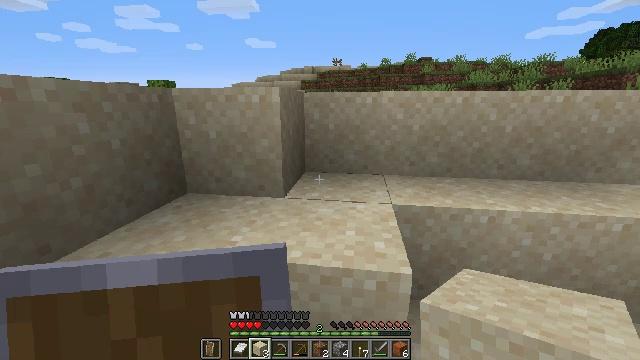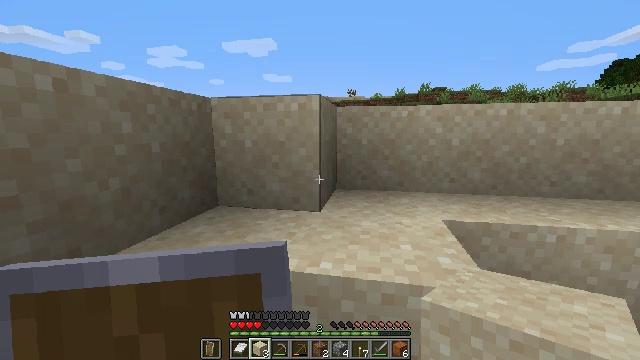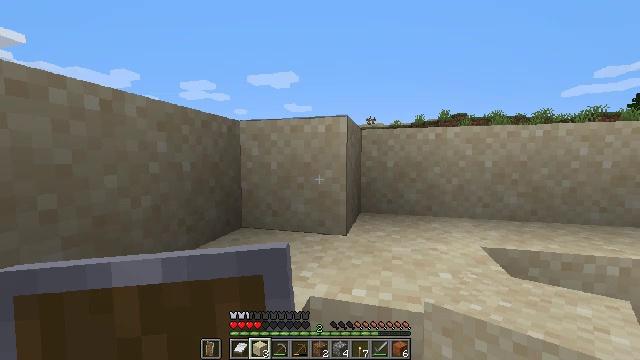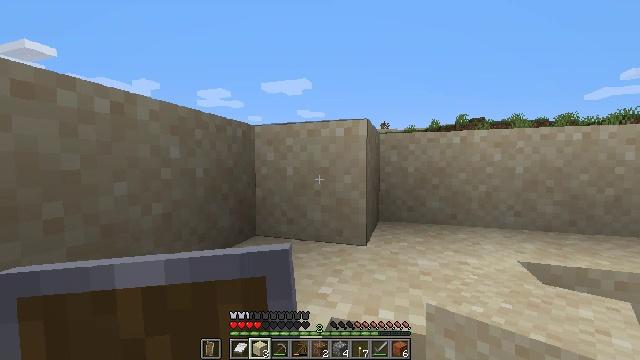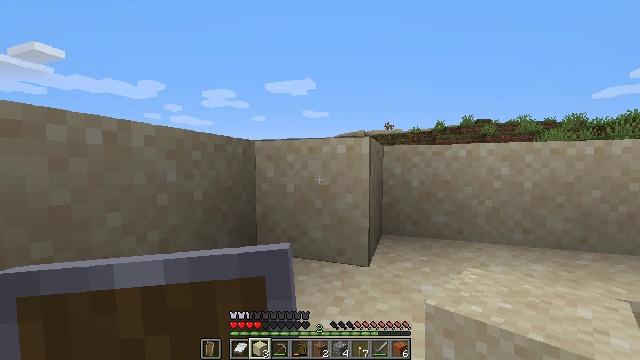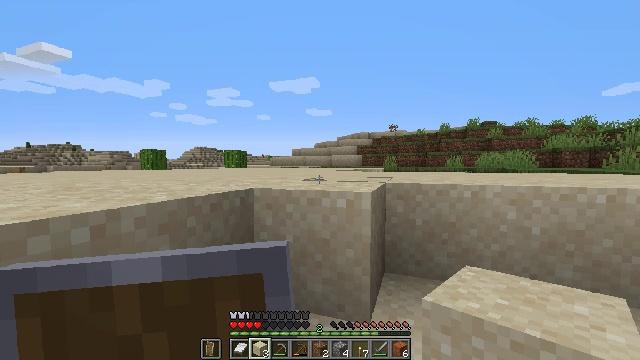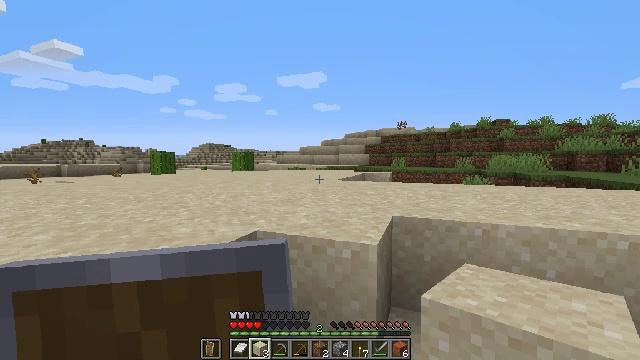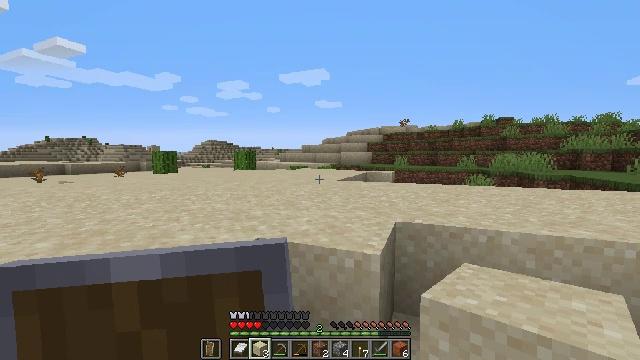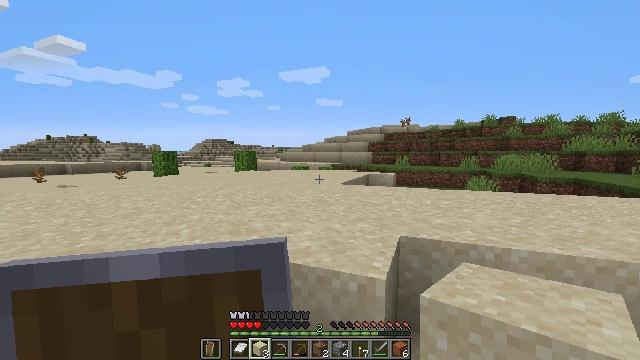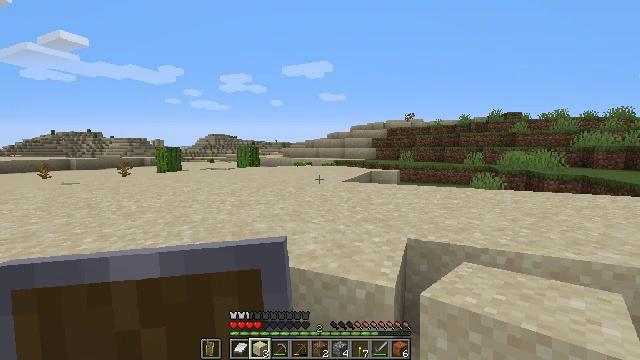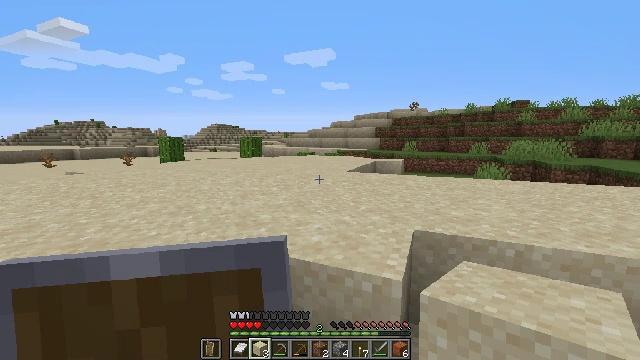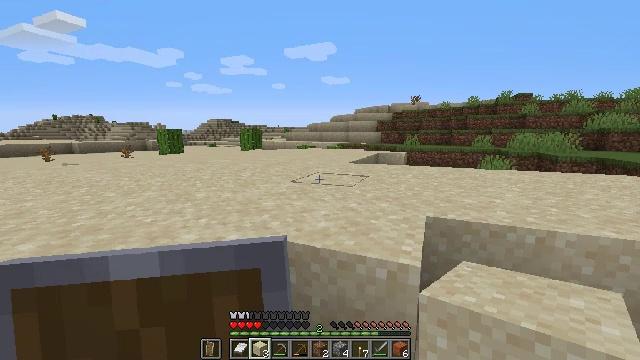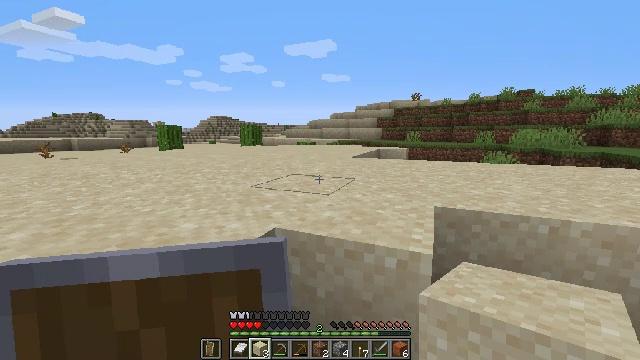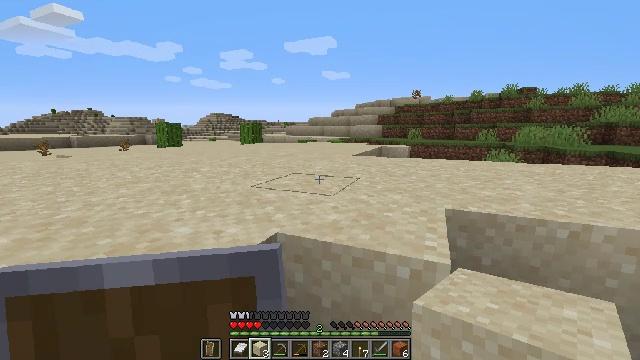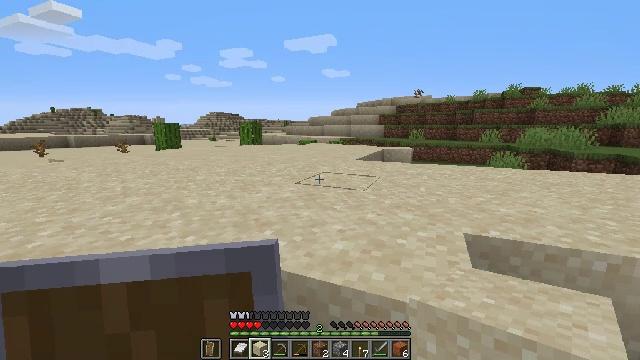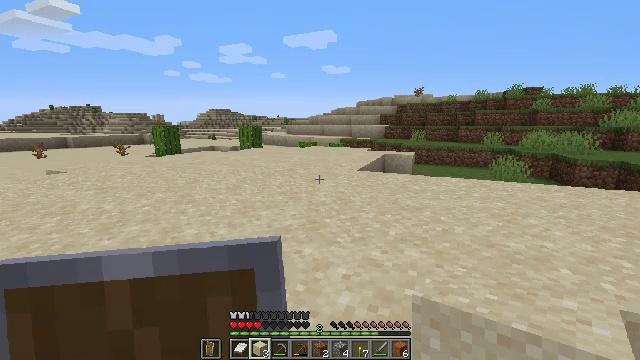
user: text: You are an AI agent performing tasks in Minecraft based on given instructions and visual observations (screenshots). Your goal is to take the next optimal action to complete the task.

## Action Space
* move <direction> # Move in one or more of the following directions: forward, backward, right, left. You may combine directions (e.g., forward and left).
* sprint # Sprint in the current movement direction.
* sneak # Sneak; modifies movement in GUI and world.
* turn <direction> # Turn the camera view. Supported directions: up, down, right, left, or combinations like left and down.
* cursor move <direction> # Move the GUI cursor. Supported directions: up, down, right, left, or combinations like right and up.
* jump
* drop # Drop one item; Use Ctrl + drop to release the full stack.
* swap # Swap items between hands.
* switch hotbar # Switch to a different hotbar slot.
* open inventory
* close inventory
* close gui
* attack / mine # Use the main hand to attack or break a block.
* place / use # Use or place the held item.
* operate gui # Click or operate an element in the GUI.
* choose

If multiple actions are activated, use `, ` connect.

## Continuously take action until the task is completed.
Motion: motion action
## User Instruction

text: Mine sand by the water.
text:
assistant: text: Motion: move forward and move left, turn left and up, jump
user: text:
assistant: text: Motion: move forward and move left, turn left and up, jump
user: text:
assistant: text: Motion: move forward and move left, turn left and up, jump
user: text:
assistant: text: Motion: move forward and move left, jump
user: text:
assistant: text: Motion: move forward and move left, jump
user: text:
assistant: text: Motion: move forward and move left, turn left and down, jump
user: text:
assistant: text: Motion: move forward and move left, jump
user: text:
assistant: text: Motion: move forward and move left, jump
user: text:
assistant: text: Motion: move forward and move left, turn down, jump
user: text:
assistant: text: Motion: move forward and move left, turn down, jump
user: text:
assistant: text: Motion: move forward and move left, turn down, jump
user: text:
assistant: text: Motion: move forward, jump
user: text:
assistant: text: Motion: move forward, jump
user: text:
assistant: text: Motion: move forward, jump
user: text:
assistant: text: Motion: move forward, jump
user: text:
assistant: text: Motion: move forward, jump
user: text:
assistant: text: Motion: move forward, jump
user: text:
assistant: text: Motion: move forward, jump
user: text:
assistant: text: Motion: move forward, jump
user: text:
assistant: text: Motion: move forward, jump
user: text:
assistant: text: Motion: move forward, turn down, jump
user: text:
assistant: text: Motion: move forward, jump
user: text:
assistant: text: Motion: move forward, turn down, jump
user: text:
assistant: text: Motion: move forward, jump
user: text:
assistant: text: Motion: move forward, jump
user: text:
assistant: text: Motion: move forward, jump
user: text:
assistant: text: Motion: move forward, jump
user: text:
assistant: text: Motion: move forward, jump
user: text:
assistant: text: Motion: move forward, jump
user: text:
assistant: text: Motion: move forward, jump